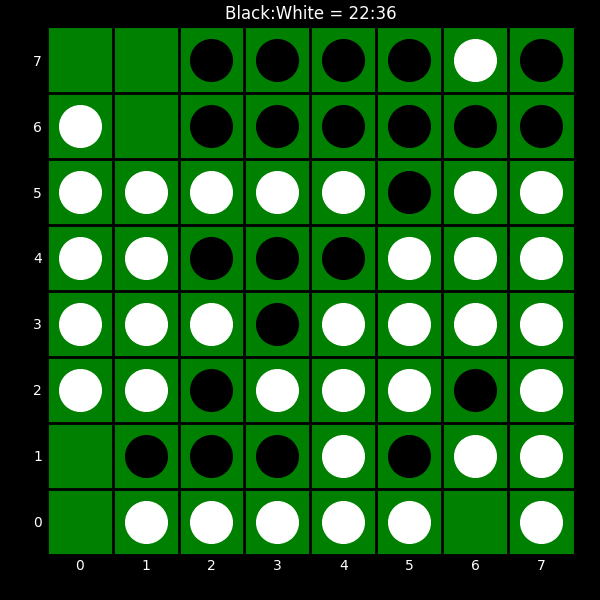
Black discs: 22
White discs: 36